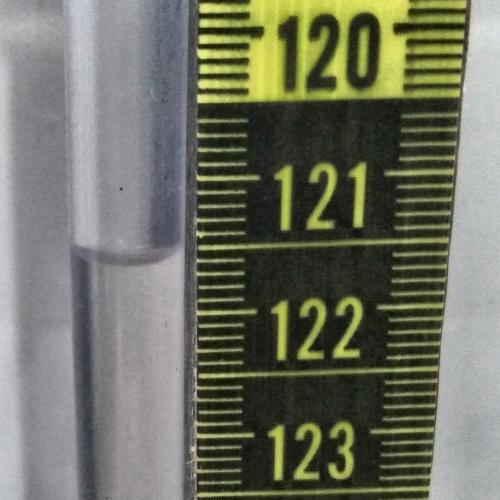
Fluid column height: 121.6 cm